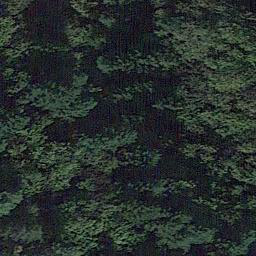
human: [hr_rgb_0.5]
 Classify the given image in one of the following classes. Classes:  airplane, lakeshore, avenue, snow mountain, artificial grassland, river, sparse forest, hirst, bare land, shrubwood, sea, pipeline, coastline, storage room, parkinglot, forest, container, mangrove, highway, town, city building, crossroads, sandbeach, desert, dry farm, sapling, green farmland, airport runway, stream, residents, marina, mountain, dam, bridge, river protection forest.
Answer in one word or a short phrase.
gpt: forest